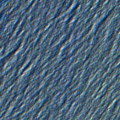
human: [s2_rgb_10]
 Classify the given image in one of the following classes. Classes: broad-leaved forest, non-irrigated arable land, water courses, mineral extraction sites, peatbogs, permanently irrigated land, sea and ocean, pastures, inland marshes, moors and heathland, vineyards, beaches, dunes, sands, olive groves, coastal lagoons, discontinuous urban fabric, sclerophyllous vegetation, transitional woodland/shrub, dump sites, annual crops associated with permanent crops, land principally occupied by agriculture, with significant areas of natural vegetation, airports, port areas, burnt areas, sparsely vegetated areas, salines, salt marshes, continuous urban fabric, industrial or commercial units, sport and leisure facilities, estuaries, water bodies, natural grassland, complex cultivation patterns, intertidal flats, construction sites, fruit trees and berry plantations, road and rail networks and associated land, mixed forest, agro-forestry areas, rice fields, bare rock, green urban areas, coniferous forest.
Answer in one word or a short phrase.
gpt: sea and ocean